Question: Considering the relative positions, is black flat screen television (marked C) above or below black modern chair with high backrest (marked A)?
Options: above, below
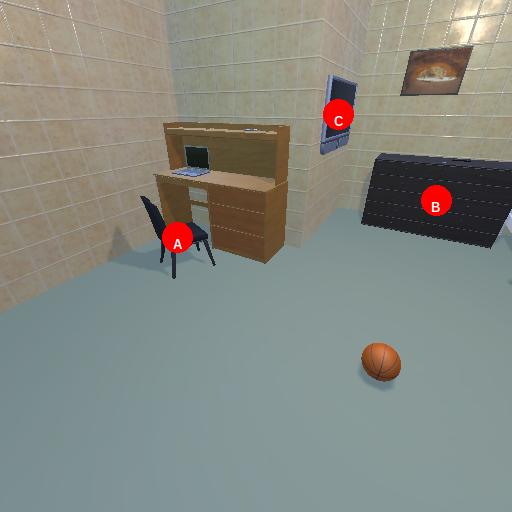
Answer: above